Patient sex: M
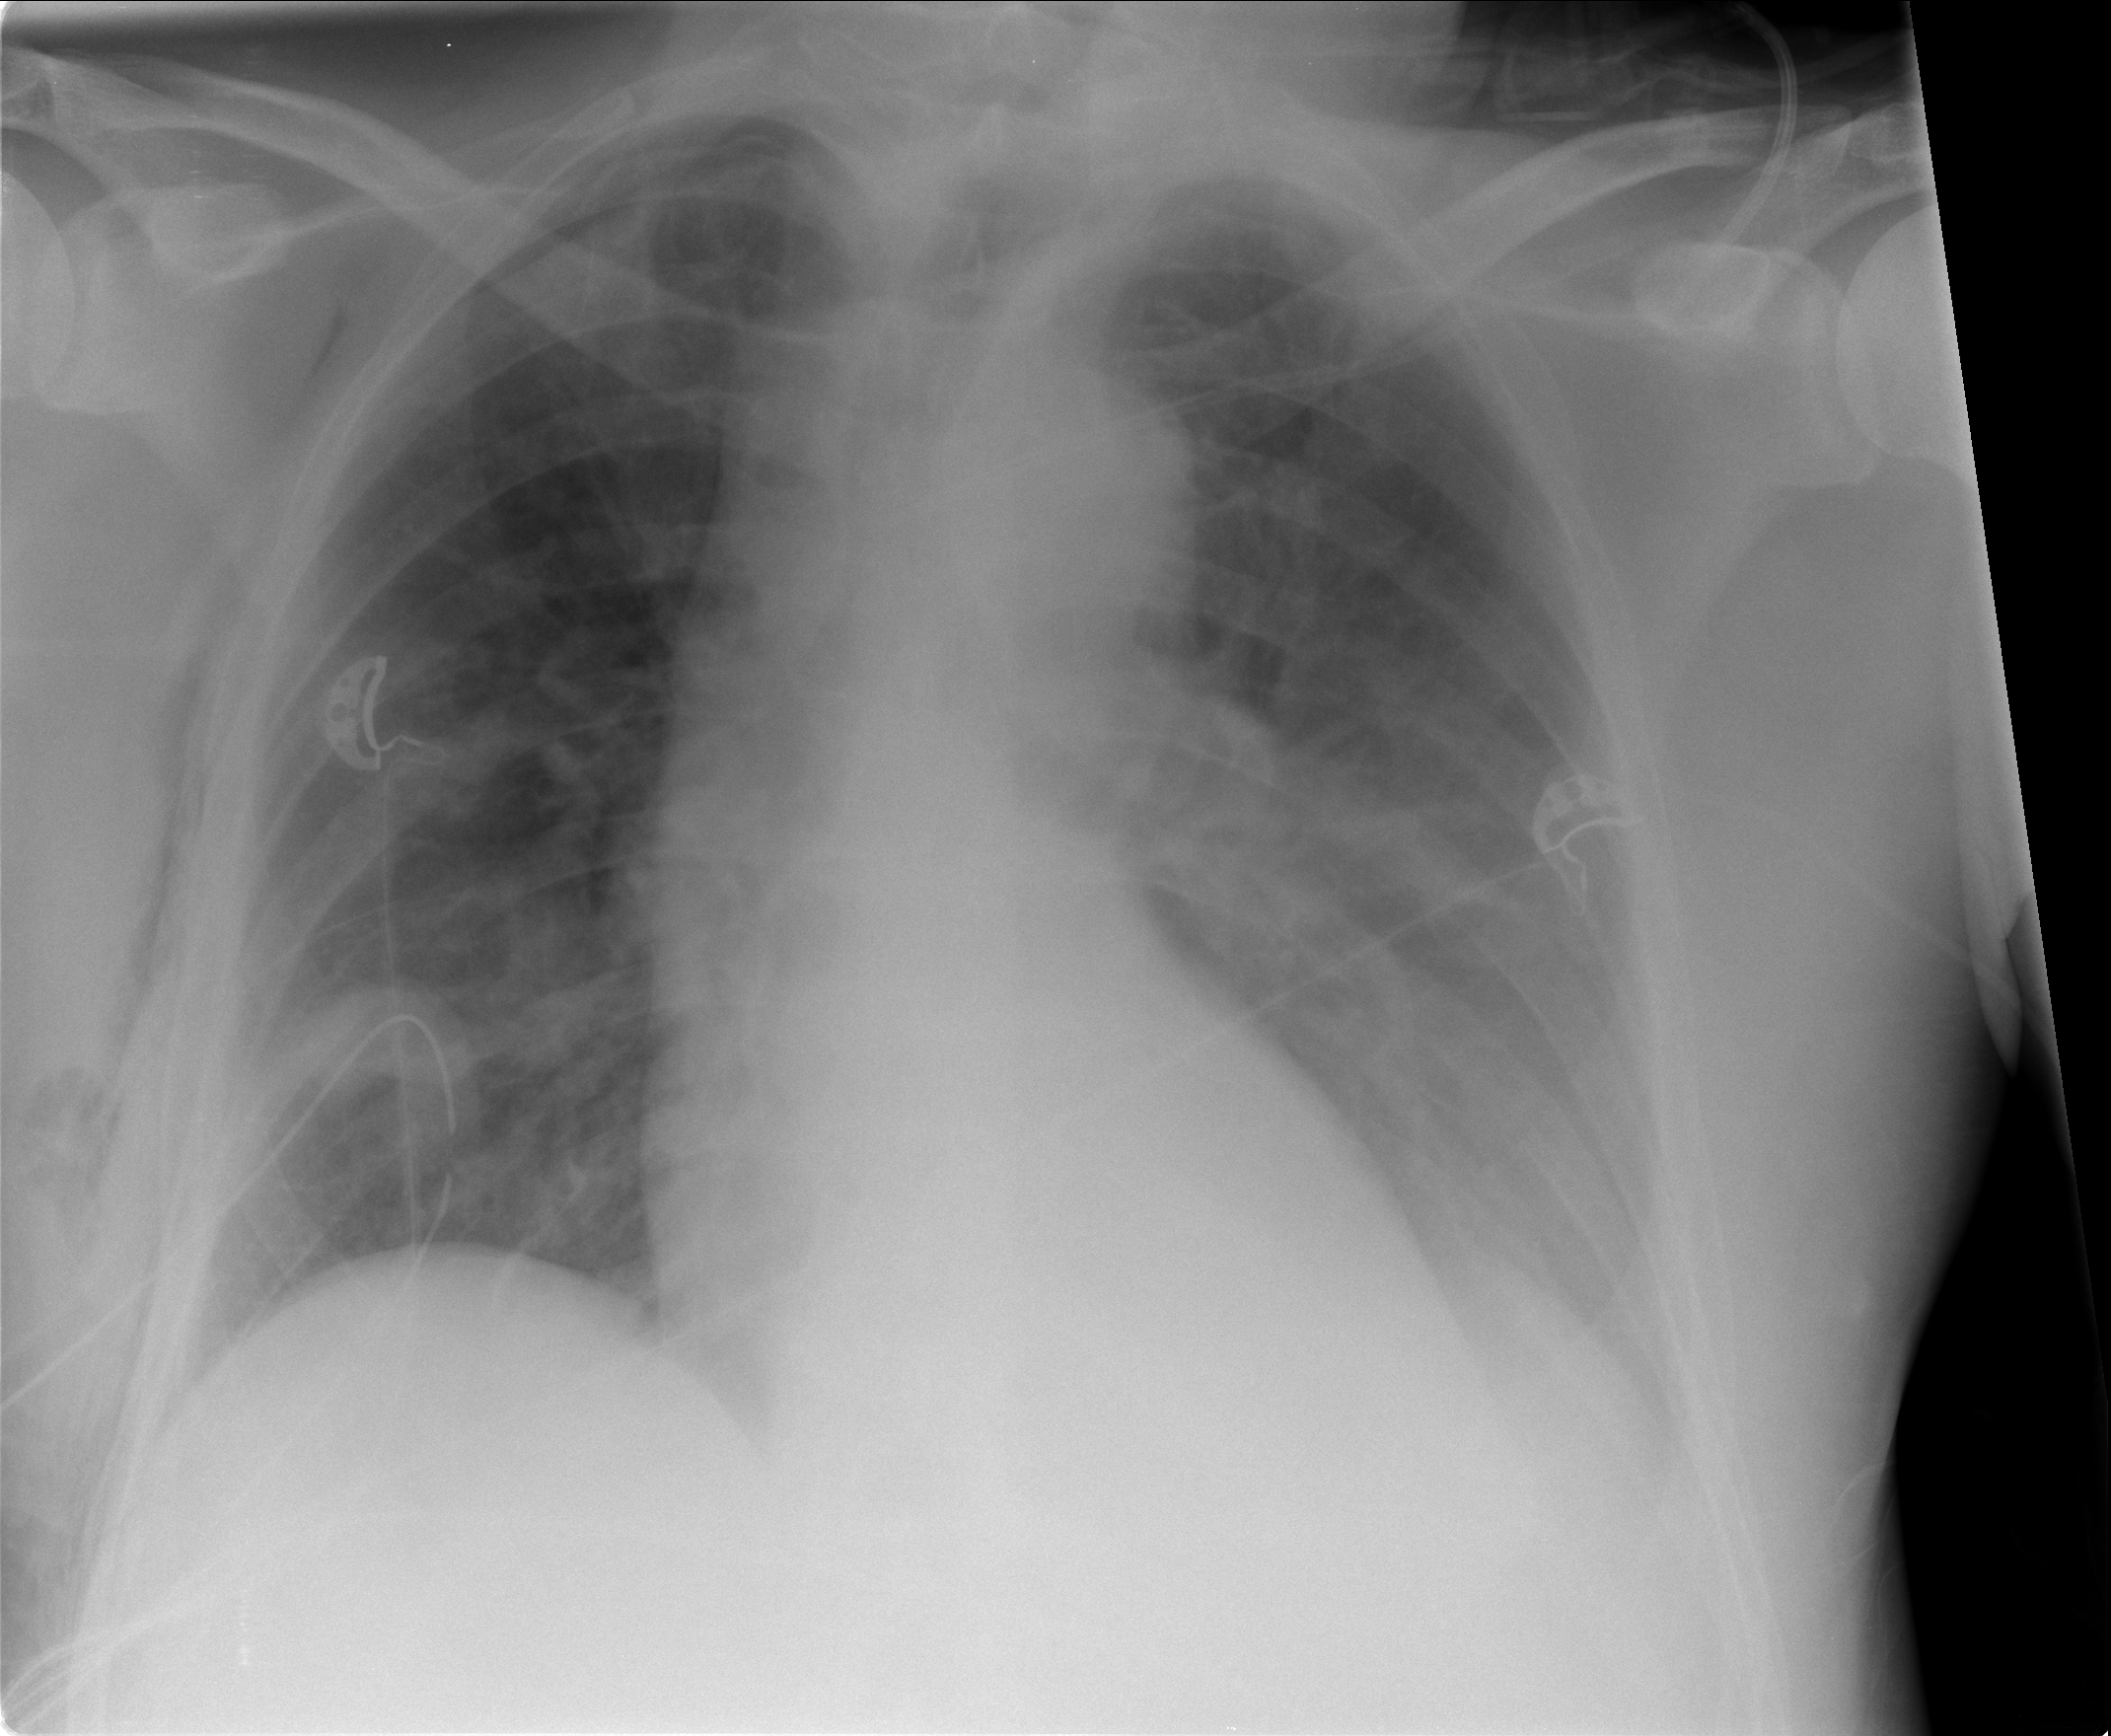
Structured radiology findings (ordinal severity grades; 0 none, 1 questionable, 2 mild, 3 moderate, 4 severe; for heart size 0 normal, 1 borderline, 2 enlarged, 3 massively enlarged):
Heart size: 1
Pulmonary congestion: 0
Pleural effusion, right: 0
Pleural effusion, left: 3
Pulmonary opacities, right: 1
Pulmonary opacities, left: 1
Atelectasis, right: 2
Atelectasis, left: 2